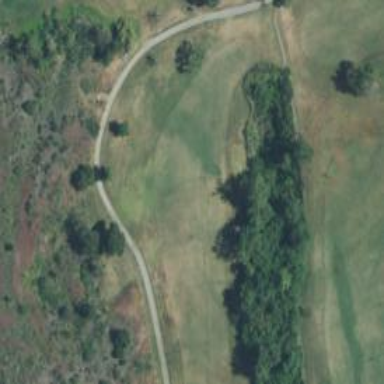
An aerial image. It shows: View of golf hole.